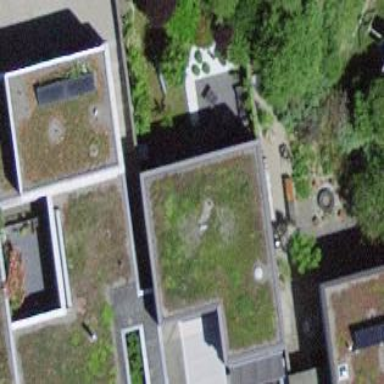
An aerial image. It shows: Terrace building.